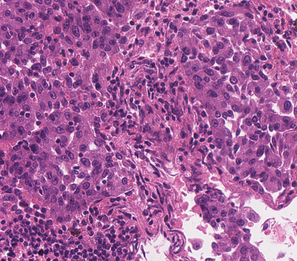
Tumor epithelial tissue: yes
Tumor-associated stroma tissue: yes
Normal tissue: no